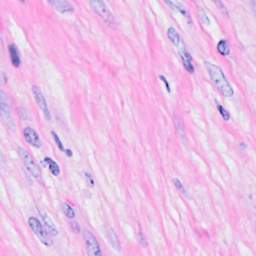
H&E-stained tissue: Breast